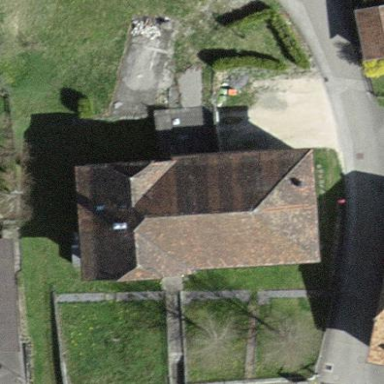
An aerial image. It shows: Farm building.